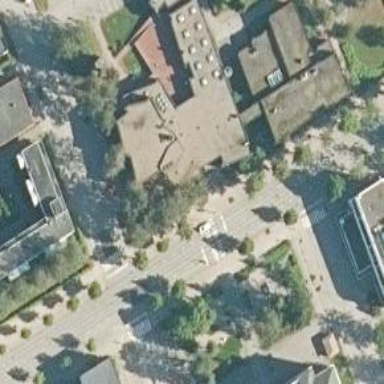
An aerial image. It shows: Footway.